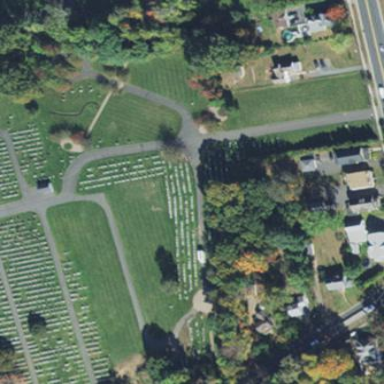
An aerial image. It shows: Cemetery.